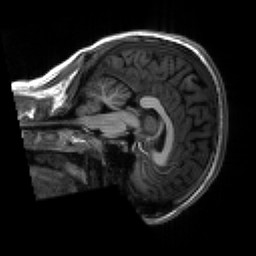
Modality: T1w
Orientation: sagittal
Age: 18
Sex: male
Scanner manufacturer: siemens
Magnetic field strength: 3 T
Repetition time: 2.3 s
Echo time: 0.00267 s